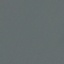
Land use / land cover class: SeaLake